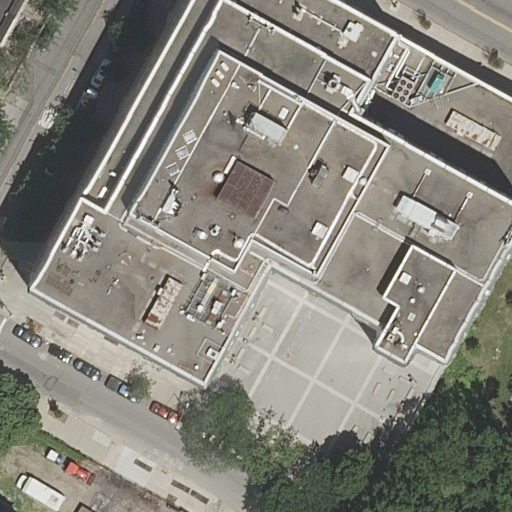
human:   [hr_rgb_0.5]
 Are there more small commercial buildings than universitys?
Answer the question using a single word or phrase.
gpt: no

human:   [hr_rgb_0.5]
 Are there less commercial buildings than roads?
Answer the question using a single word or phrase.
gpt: yes

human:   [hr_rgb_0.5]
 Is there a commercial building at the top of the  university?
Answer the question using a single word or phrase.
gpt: no

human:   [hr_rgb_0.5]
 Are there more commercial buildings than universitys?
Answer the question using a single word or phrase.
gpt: no

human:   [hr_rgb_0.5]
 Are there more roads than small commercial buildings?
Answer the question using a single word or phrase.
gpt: yes

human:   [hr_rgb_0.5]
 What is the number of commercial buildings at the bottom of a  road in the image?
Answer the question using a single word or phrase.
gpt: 0

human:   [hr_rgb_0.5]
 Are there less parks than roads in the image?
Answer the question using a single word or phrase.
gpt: yes

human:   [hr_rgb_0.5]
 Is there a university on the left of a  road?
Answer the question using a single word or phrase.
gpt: yes

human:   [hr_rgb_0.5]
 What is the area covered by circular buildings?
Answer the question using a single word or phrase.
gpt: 0m2

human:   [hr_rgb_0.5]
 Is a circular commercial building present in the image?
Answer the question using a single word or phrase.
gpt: no

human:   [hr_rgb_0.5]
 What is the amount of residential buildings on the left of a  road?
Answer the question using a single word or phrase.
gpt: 2

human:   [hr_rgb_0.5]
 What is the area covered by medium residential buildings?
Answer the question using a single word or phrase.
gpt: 177m2

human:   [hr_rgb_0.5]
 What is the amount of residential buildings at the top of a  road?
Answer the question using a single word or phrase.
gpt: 2

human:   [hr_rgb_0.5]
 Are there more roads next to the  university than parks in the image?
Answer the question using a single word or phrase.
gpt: yes

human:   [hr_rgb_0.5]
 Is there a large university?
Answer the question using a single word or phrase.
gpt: no

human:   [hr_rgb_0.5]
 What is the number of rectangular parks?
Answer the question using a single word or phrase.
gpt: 1

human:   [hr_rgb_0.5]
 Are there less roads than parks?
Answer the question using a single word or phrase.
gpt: no

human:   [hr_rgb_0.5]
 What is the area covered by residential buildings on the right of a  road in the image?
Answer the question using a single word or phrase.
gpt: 177m2

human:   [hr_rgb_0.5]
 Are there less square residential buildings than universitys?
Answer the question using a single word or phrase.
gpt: yes

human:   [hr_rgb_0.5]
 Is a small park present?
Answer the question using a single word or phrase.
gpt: no

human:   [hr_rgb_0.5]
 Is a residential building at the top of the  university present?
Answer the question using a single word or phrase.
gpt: no

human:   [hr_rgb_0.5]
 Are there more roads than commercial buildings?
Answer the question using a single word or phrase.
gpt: yes

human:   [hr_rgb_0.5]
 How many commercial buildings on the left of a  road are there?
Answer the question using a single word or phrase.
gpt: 0

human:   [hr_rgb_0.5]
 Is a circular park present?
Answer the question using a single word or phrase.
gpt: no

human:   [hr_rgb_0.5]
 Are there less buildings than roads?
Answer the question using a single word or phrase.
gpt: yes

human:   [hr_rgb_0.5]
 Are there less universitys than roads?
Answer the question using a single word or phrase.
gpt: yes

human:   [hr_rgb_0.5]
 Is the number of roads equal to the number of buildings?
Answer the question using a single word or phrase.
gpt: no

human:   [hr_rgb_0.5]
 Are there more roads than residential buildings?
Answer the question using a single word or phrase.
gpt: yes

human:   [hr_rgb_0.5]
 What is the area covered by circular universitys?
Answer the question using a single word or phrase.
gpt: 0m2

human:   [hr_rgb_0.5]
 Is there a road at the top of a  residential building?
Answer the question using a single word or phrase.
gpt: no

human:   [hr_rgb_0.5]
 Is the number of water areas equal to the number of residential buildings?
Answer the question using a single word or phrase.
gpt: no

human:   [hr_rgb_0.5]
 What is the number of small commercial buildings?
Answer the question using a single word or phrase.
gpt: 0

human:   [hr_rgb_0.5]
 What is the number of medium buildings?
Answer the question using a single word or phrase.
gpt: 1

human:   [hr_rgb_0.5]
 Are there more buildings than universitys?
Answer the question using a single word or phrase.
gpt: yes

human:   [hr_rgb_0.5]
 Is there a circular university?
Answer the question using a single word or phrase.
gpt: no

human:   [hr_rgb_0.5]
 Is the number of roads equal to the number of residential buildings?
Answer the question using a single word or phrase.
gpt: no